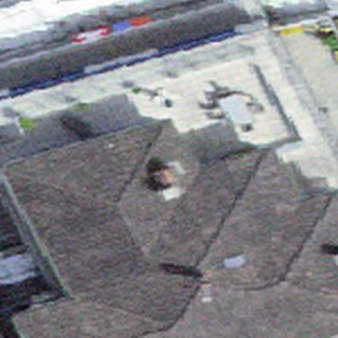
Label: other